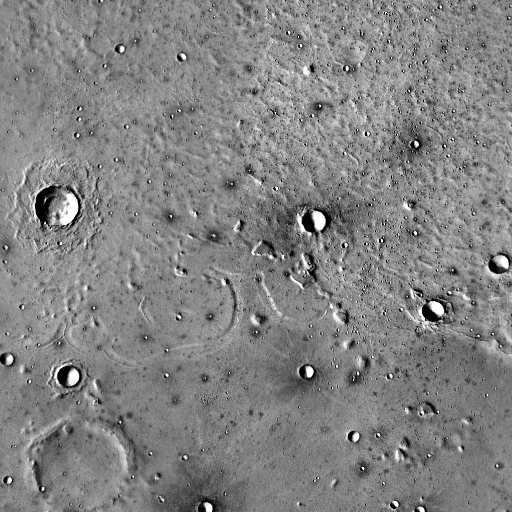
Crater classes present: Background, Other, Layered, Buried, Secondary